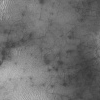
Atmospheric dust classification: not_dusty